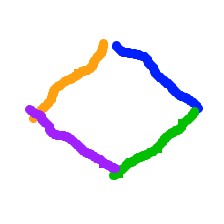
Shape: rhombus